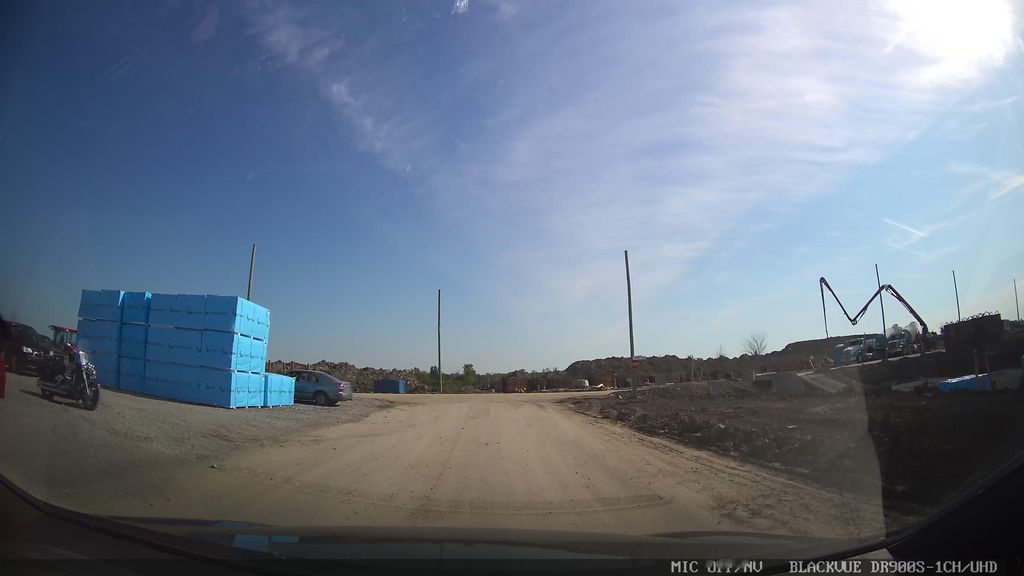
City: ottawa-gatineau